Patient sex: M
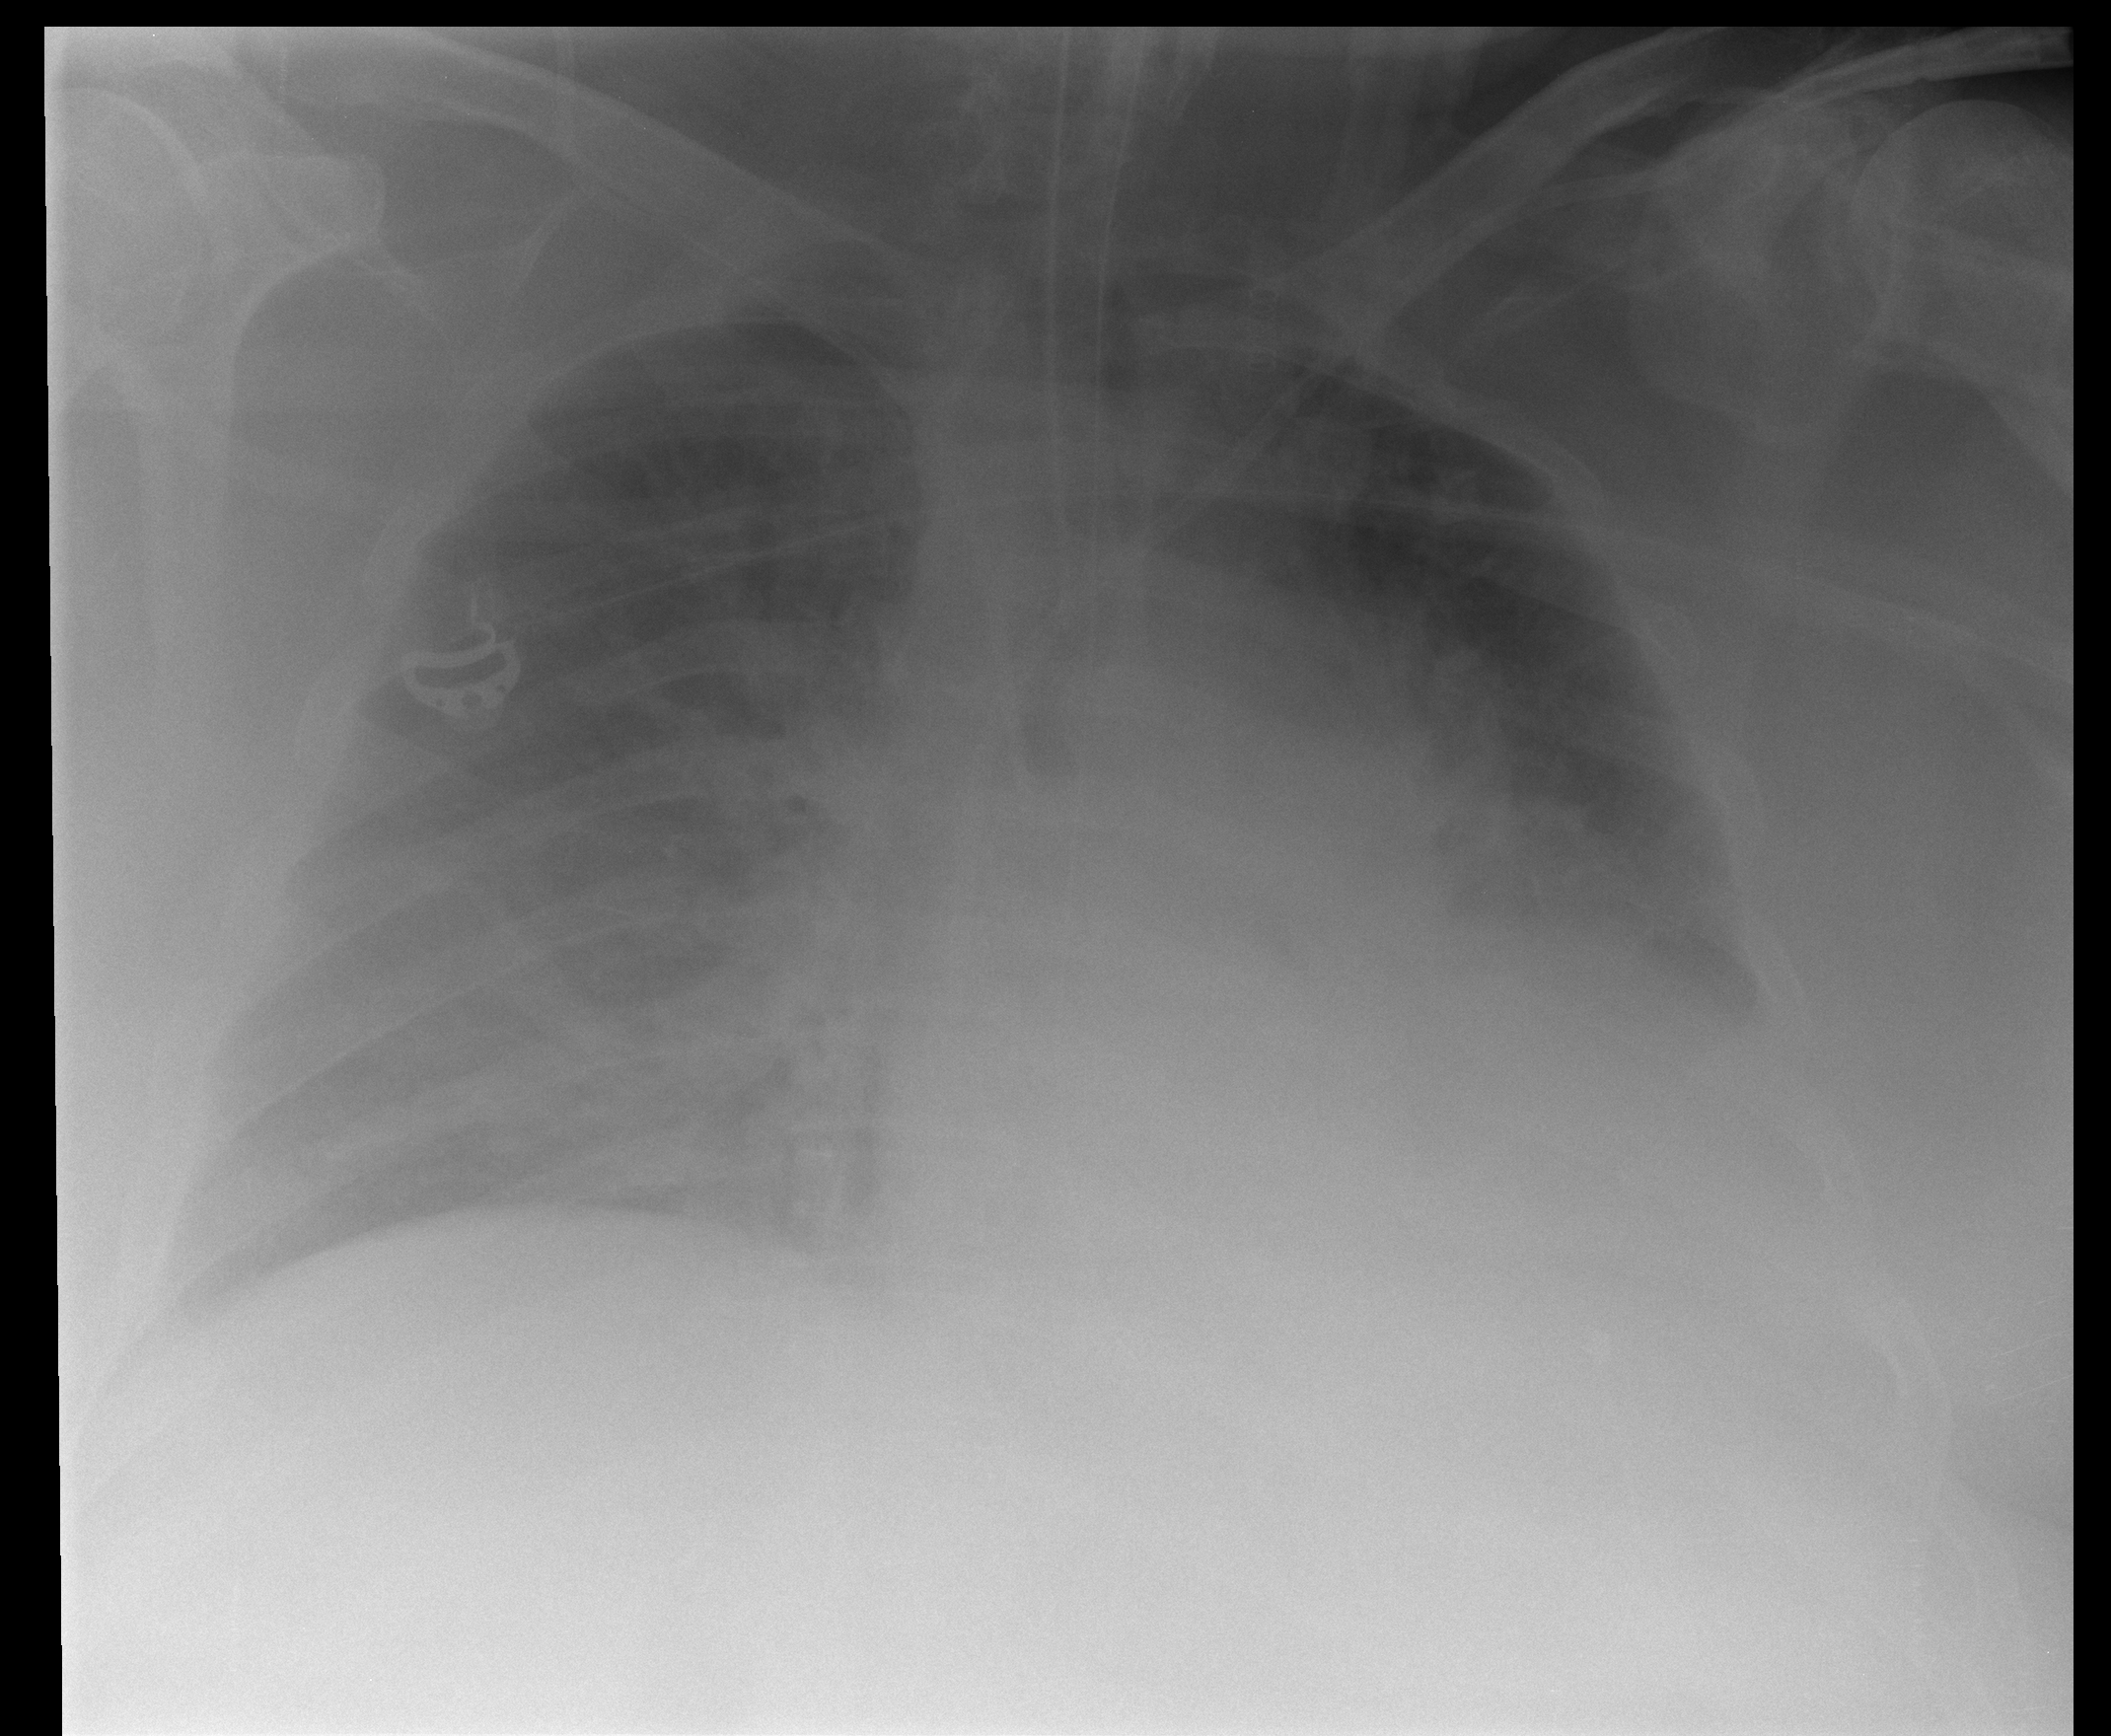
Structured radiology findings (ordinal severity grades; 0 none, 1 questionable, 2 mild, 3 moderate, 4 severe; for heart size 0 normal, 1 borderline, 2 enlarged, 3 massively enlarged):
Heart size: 2
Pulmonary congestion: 2
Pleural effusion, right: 2
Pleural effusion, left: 2
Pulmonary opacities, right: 0
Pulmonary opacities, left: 0
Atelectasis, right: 2
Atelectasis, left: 2